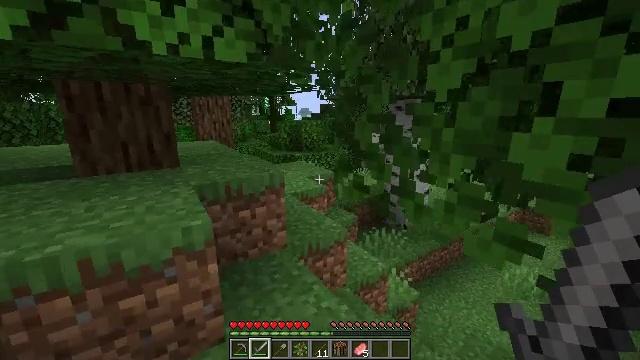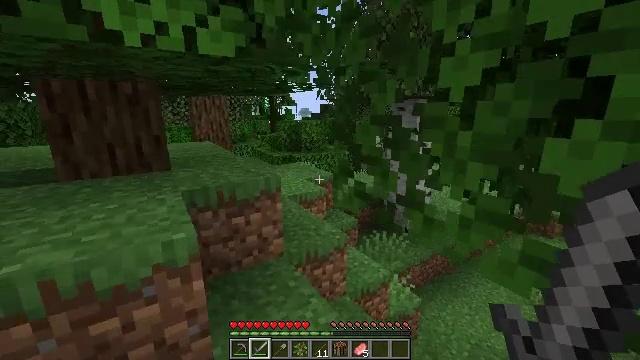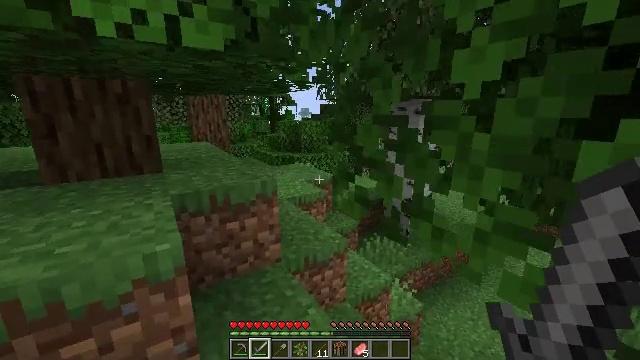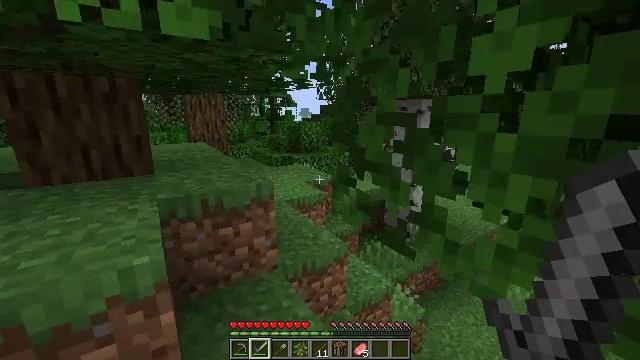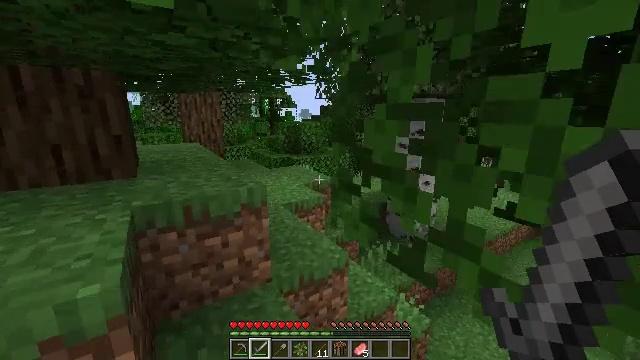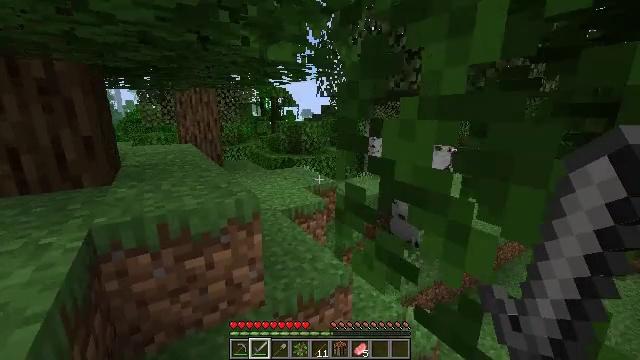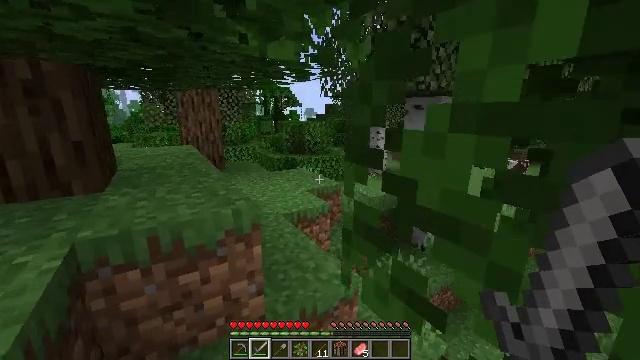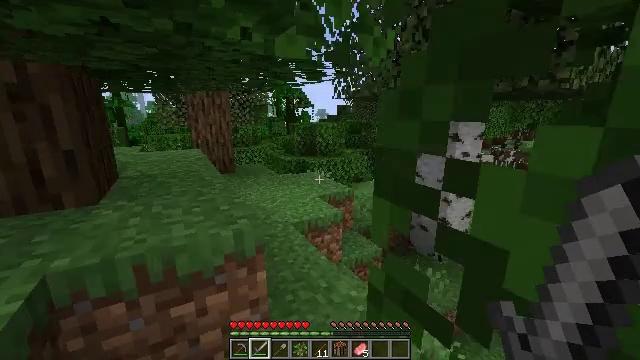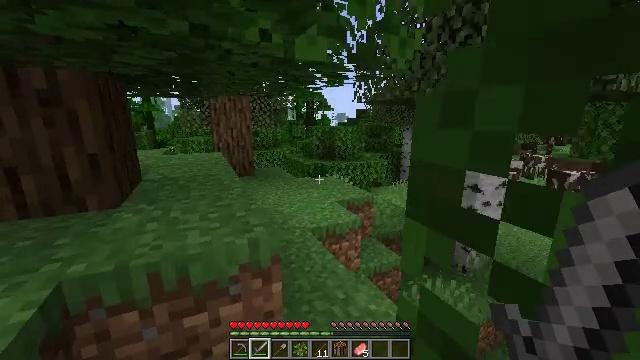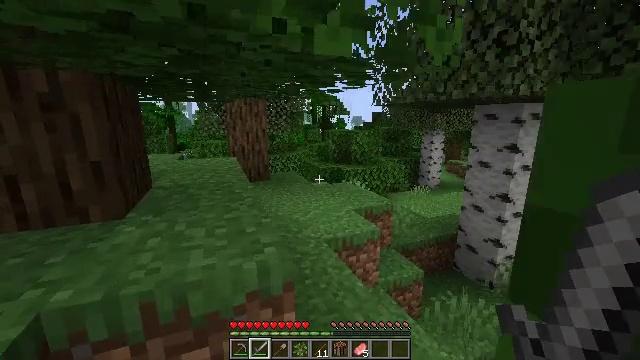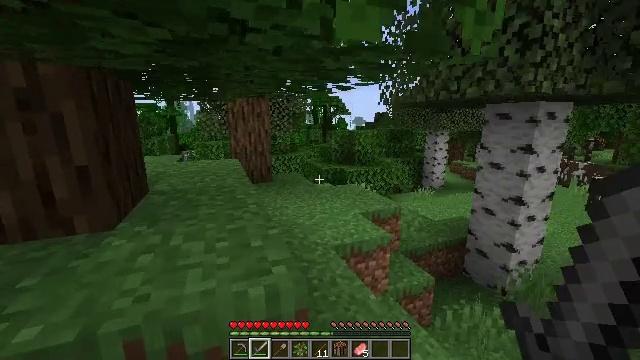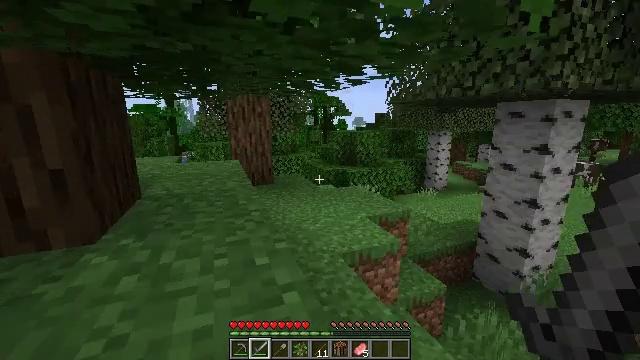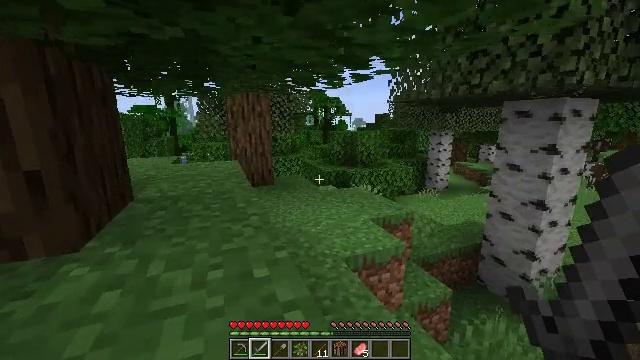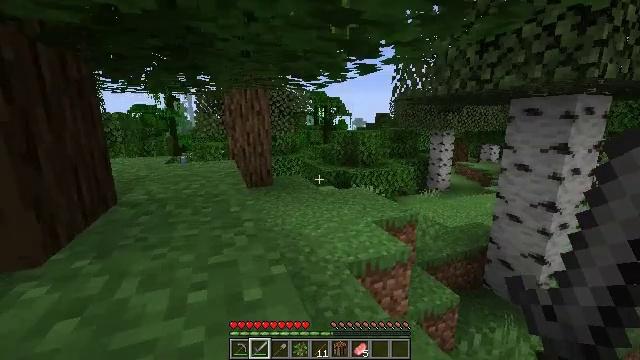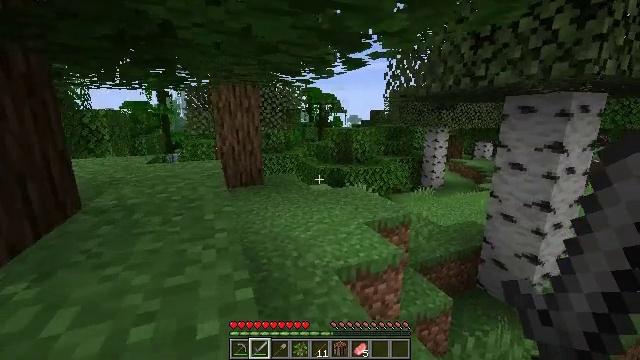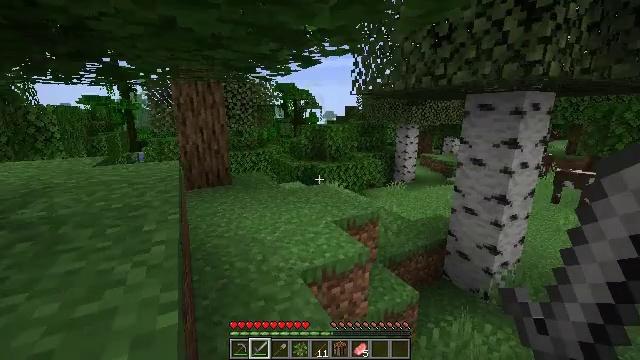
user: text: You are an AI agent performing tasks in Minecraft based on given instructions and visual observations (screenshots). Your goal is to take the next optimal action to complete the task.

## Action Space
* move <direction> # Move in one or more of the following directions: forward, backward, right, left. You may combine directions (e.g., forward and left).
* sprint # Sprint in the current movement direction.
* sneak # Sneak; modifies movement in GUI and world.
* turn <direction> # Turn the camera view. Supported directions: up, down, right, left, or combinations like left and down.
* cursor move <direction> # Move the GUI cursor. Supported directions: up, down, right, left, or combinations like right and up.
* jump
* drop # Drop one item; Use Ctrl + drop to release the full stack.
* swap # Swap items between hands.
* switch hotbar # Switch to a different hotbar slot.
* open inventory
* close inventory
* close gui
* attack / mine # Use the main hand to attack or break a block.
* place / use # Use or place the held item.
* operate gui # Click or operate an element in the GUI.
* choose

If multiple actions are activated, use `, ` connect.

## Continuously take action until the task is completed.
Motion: motion action
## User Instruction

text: Break the bamboo stalk.
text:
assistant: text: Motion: move forward
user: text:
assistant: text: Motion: move forward
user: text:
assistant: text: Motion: move forward
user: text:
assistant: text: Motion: move forward
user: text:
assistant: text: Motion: move forward
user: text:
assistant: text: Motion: move forward
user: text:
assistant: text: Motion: move forward, turn left
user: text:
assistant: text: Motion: move forward, turn left
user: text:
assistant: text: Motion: move forward, turn left
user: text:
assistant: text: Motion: move forward
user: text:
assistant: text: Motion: move forward
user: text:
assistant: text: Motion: move forward
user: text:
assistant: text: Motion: move forward
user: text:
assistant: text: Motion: move forward and move right, turn right
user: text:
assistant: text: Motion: move forward and move right, turn right
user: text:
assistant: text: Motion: move forward and move right, turn right
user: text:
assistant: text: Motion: move forward and move right
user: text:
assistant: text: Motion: move forward and move right
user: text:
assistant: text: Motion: move forward
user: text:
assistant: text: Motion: move forward
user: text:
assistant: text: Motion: move forward and move left, turn left
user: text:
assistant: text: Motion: move forward and move left, turn left
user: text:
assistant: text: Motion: move forward and move left, turn left
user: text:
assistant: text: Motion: move forward and move left, turn left
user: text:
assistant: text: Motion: move forward and move left
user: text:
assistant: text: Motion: move forward and move left
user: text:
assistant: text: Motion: move forward
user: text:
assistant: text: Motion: move forward
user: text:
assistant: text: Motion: move forward
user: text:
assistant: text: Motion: move forward